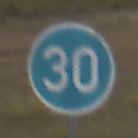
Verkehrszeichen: VorgeschriebeneMindestgeschwindigkeit
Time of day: Midday
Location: Outdoor (Nature)
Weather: PartlyCloudy
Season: NotSpecified
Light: Natural